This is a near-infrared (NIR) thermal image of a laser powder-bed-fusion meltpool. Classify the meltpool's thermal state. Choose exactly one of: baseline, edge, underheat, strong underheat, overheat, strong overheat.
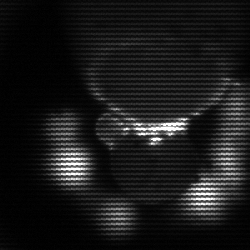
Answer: edge